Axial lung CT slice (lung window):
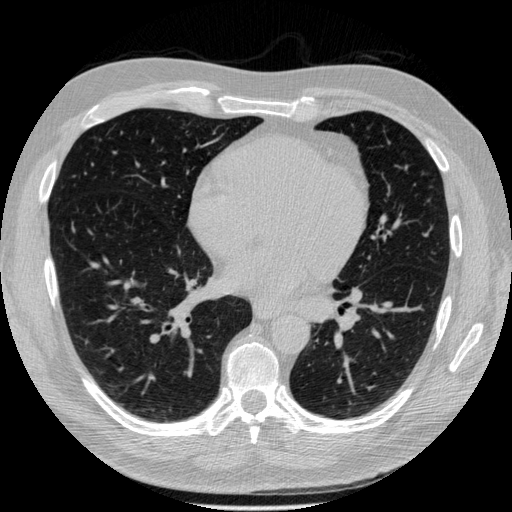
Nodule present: no